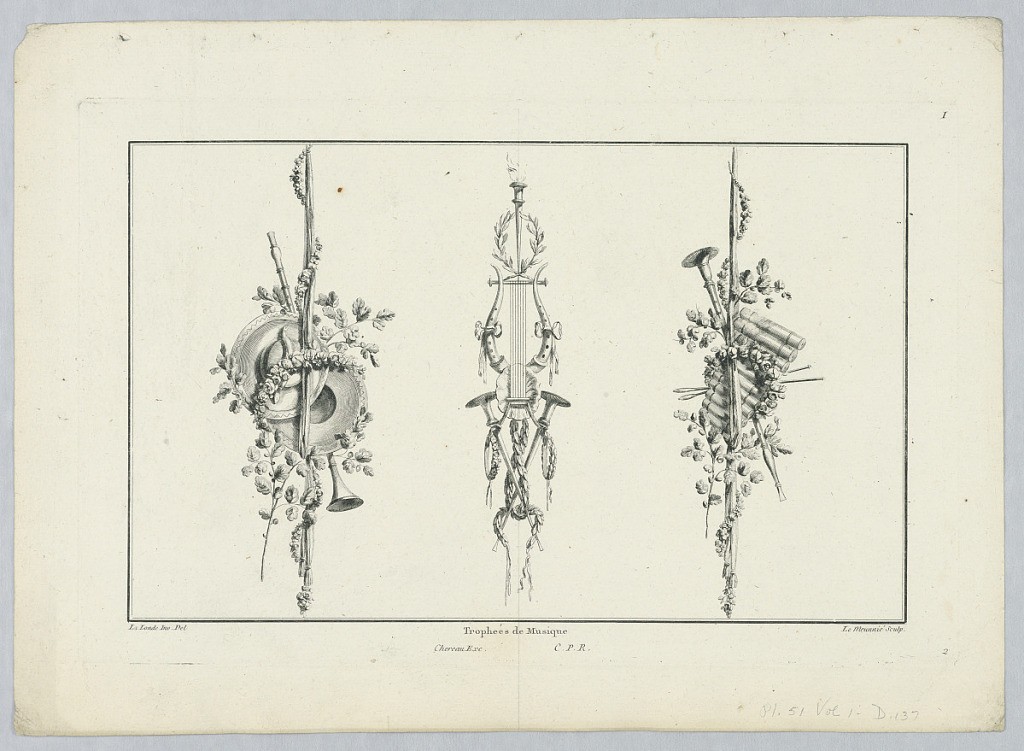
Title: Trophies with Attributes of Music
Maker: Richard de Lalonde, French, active 1780–96
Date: ca. 1778–1782
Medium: Engraving on paper
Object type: Print
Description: Trophies with attributes of music.